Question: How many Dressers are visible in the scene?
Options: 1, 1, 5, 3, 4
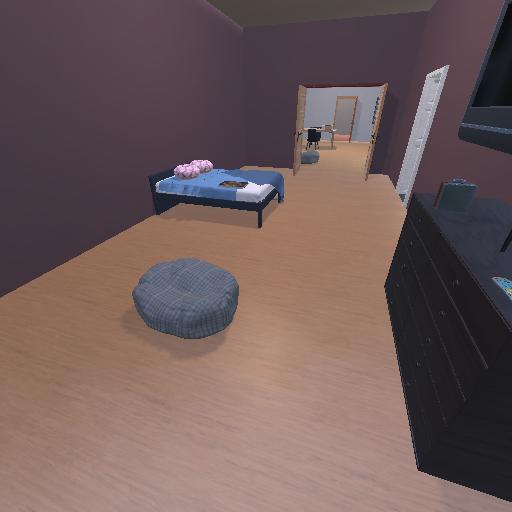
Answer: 1